Question: I've a MySQL table, with the following schema, and data:
'''
CREATE TABLE IF NOT EXISTS 'orderdetails' (
'orderNumber' int(11) NOT NULL,
'productCode' varchar(15) NOT NULL,
'quantityOrdered' int(11) NOT NULL,
'priceEach' double NOT NULL,
'orderLineNumber' smallint(6) NOT NULL,
PRIMARY KEY ('orderNumber','productCode'),
KEY 'productCode' ('productCode')
) ENGINE=InnoDB DEFAULT CHARSET=latin1;
INSERT INTO 'orderdetails' ('orderNumber', 'productCode', 'quantityOrdered', 'priceEach', 'orderLineNumber') VALUES
(10100, 'S18_1749', 30, 136, 3),
(10100, 'S18_2248', 50, 55.09, 2),
(10100, 'S18_4409', 22, 75.46, 4),
(10100, 'S24_3969', 49, 35.29, 1),
(10101, 'S18_2325', 25, 108.06, 4),
(10101, 'S18_2795', 26, 167.06, 1),
(10101, 'S24_1937', 45, 32.53, 3),
(10101, 'S24_2022', 46, 44.35, 2),
(10102, 'S18_1342', 39, 95.55, 2),
(10102, 'S18_1367', 41, 43.13, 1);
ALTER TABLE 'orderdetails'
ADD CONSTRAINT 'orderdetails_ibfk_2' FOREIGN KEY ('productCode') REFERENCES 'products' ('productCode'),
ADD CONSTRAINT 'orderdetails_ibfk_1' FOREIGN KEY ('orderNumber') REFERENCES 'orders' ('orderNumber');
'''
If I try to map theese Entities in the following ways:
## Way 1
Using the '@IdClass' annottion. I have an 'OrderDetailsId' class:
'''
public class OrderDetailsId implements Serializable {
private int orderNumber;
private String productCode;
public int hashCode() {
return (int) productCode.hashCode() + orderNumber;
}
public boolean equals(Object obj) {
if (obj == this) return true;
if (!(obj instanceof OrderDetailsId)) return false;
if (obj == null) return false;
OrderDetailsId pk = (OrderDetailsId) obj;
return pk.orderNumber == orderNumber && pk.productCode.equals(productCode);
}
}
'''
And an 'OrderDetails' class:
'''
@IdClass(OrderDetailsId.class)
@Entity
@Table(name = "ORDERDETAILS")
public class OrderDetails {
@Id
@Column(name = "ORDERNUMBER")
private int orderNumber;
@Id
@Column(name = "PRODUCTCODE")
private String productCode;
@Column(name = "quantityOrdered")
private int quantityOrdered;
@Column(name = "priceEach")
private double priceEach;
@Column(name = "orderLineNumber")
private int orderLineNumber;
}
'''
When I try to persist some of this objects into an .xls file, it runs successfully, but every second row is blank. Here's the method:
'''
public void exportSomeToXls() {
OrderDetails o1 = getOrderDetails("S18_1749", 10100);
OrderDetails o2 = getOrderDetails("S18_1750", 10101);
OrderDetails o3 = getOrderDetails("S18_1751", 10102);
OrderDetails o4 = getOrderDetails("S18_1752", 10103);
OrderDetails o5 = getOrderDetails("S18_1753", 10104);
EntityTransaction tx = xlsManager.getTransaction();
tx.begin();
xlsManager.persist(o1);
xlsManager.persist(o2);
xlsManager.persist(o3);
xlsManager.persist(o4);
xlsManager.persist(o5);
tx.commit();
}
private OrderDetails getOrderDetails(String productCode, int orderNumber) {
OrderDetails o1 = new OrderDetails();
o1.setProductCode(productCode);
o1.setOrderNumber(orderNumber);
o1.setOrderLineNumber(1);
o1.setPriceEach(136);
o1.setQuantityOrdered(30);
return o1;
}
'''
And the result:

I also tried the stuff written in the <URL>, but still got a blank line between the data.
If I run this method on a MySQL datastore, not on an .xls datastore, the rows saved fine into the DB.
## Way 2
The other way, I tried, is with the '@Embeddable' annotation, with "Embedded" key. The 'OrderDetailsId' class:
'''
@Embeddable
public class OrderDetailsId implements Serializable {
private int orderNumber;
private String productCode;
public int hashCode() {
return (int) productCode.hashCode() + orderNumber;
}
public boolean equals(Object obj) {
if (obj == this) return true;
if (!(obj instanceof OrderDetailsId)) return false;
if (obj == null) return false;
OrderDetailsId pk = (OrderDetailsId) obj;
return pk.orderNumber == orderNumber && pk.productCode.equals(productCode);
}
}
'''
The 'OrderDetails' class:
'''
@Entity
@Table(name = "ORDERDETAILS")
public class OrderDetails {
private OrderDetailsId primaryKey;
@Column(name = "quantityOrdered")
private int quantityOrdered;
@Column(name = "priceEach")
private double priceEach;
@Column(name = "orderLineNumber")
private int orderLineNumber;
@EmbeddedId
public OrderDetailsId getPrimaryKey(){
return primaryKey;
}
}
'''
And the method, which does the persisting:
'''
public void exportSomeToXls() {
OrderDetails o1 = getOrderDetails("S18_1749", 10100);
OrderDetails o2 = getOrderDetails("S18_1750", 10101);
OrderDetails o3 = getOrderDetails("S18_1751", 10102);
OrderDetails o4 = getOrderDetails("S18_1752", 10103);
OrderDetails o5 = getOrderDetails("S18_1753", 10104);
EntityTransaction tx = xlsManager.getTransaction();
tx.begin();
xlsManager.persist(o1);
xlsManager.persist(o2);
xlsManager.persist(o3);
xlsManager.persist(o4);
xlsManager.persist(o5);
tx.commit();
}
private OrderDetails getOrderDetails(String productCode, int orderNumber) {
OrderDetailsId id = new OrderDetailsId();
id.setOrderNumber(orderNumber);
id.setProductCode(productCode);
OrderDetails o1 = new OrderDetails();
o1.setPrimaryKey(id);
o1.setOrderLineNumber(1);
o1.setPriceEach(136);
o1.setQuantityOrdered(30);
return o1;
}
'''
In this case I get a NPE during Runtime, see the stacktrace:
'''
java.lang.NullPointerException
at org.datanucleus.store.excel.fieldmanager.StoreFieldManager.<init>(StoreFieldManager.java:90)
at org.datanucleus.store.excel.ExcelPersistenceHandler.insertObject(ExcelPersistenceHandler.java:153)
at org.datanucleus.store.AbstractPersistenceHandler.insertObjects(AbstractPersistenceHandler.java:71)
at org.datanucleus.flush.FlushNonReferential.flushDeleteInsertUpdateGrouped(FlushNonReferential.java:190)
at org.datanucleus.flush.FlushNonReferential.execute(FlushNonReferential.java:60)
at org.datanucleus.ExecutionContextImpl.flushInternal(ExecutionContextImpl.java:3987)
at org.datanucleus.ExecutionContextImpl.flush(ExecutionContextImpl.java:3932)
at org.datanucleus.ExecutionContextImpl.preCommit(ExecutionContextImpl.java:4098)
at org.datanucleus.ExecutionContextImpl.transactionPreCommit(ExecutionContextImpl.java:683)
at org.datanucleus.TransactionImpl.internalPreCommit(TransactionImpl.java:388)
at org.datanucleus.TransactionImpl.commit(TransactionImpl.java:277)
at org.datanucleus.api.jpa.JPAEntityTransaction.commit(JPAEntityTransaction.java:98)
at com.example.poc.daos.OrderDetailsDao.exportSomeToXls(OrderDetailsDao.java:48)
at com.example.poc.Main.main(Main.java:32)
at sun.reflect.NativeMethodAccessorImpl.invoke0(Native Method)
at sun.reflect.NativeMethodAccessorImpl.invoke(NativeMethodAccessorImpl.java:62)
at sun.reflect.DelegatingMethodAccessorImpl.invoke(DelegatingMethodAccessorImpl.java:43)
at java.lang.reflect.Method.invoke(Method.java:483)
at org.codehaus.mojo.exec.ExecJavaMojo$1.run(ExecJavaMojo.java:290)
at java.lang.Thread.run(Thread.java:745)
'''
## Question
Is there any way, to use DataNucleus with composite keys?
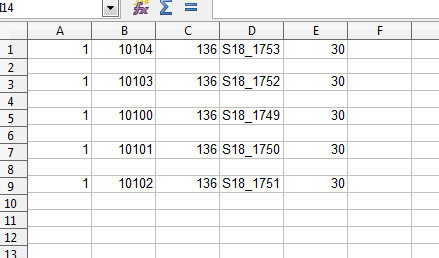
Answer: This was a bug. Reported, will be fixed in the next release. See:
<URL>
Thanks @Neil Stockton for the help!